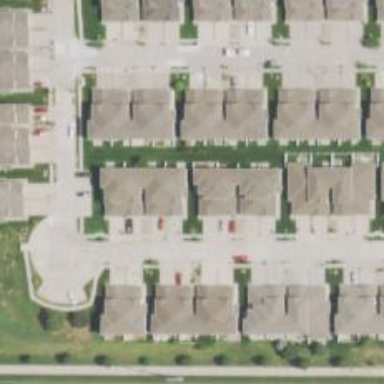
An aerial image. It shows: Neighborhood.